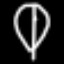
Label: leaf